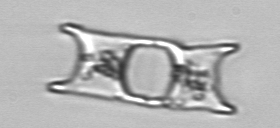
Label: Eucampia